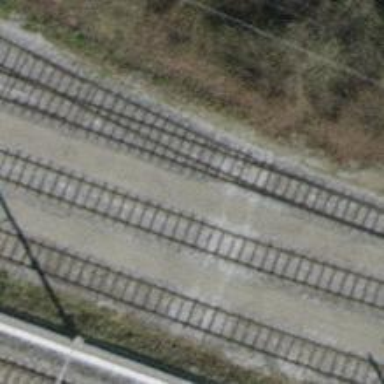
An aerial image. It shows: Railway switch.